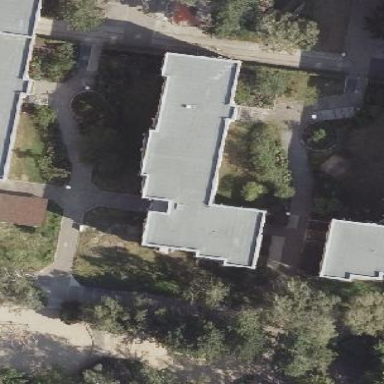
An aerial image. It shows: Apartment building with flat roof.